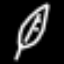
Label: leaf